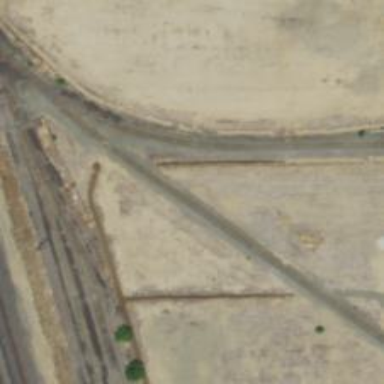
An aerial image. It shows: Railway spur service.